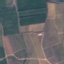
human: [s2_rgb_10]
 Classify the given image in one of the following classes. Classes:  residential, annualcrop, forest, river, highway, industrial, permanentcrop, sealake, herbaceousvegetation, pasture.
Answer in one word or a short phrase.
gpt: PermanentCrop